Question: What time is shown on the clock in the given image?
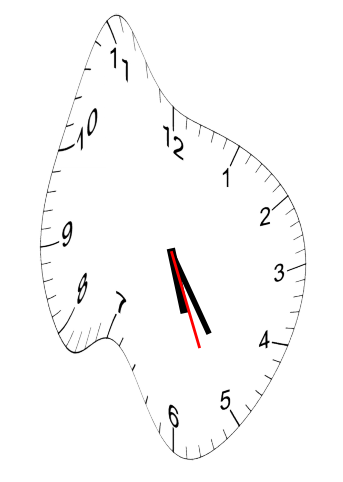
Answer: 05:24:26